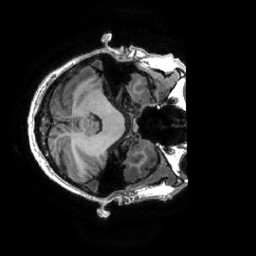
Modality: T1w
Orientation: axial
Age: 31
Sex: male
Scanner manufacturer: ge
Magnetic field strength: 3 T
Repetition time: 0.0073 s
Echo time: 0.003 s